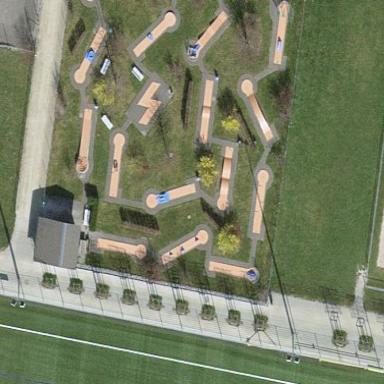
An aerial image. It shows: Miniature golf leisure land.